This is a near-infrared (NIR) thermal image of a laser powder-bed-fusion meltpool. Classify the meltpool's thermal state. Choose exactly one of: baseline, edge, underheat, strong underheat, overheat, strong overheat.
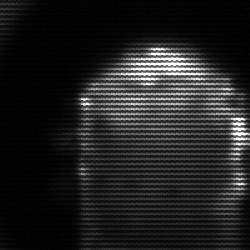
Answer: baseline